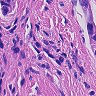
Metastatic tissue present: yes